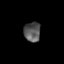
Tissue: lung
Cell type: T cells
Senescence score: 0.1885
Nuclear area (px): 316
Mean DAPI intensity: 87.658